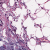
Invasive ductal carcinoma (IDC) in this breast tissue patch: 1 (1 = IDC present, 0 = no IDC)